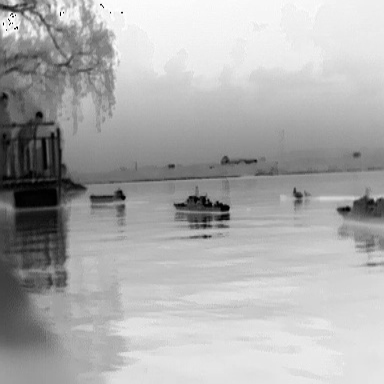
There are two warships in the infrared image.